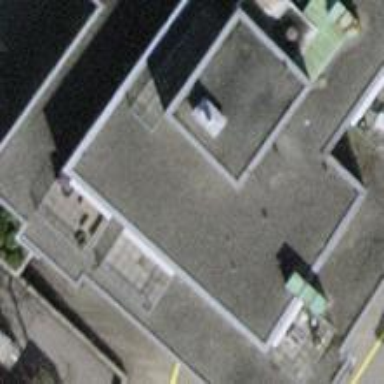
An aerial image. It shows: Post office.